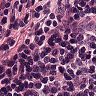
Metastatic tissue present: no